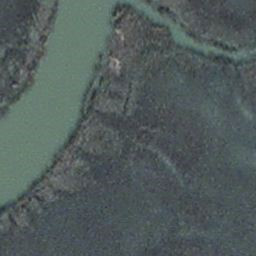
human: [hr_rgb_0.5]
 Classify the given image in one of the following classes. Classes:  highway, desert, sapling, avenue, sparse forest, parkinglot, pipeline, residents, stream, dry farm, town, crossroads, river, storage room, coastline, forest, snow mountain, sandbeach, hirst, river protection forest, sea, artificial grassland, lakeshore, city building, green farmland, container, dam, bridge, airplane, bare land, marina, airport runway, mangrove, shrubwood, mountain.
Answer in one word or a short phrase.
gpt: stream